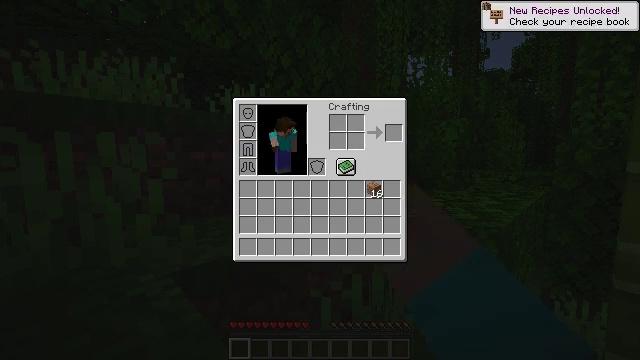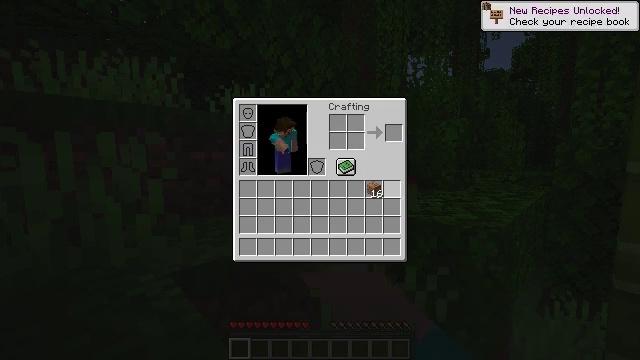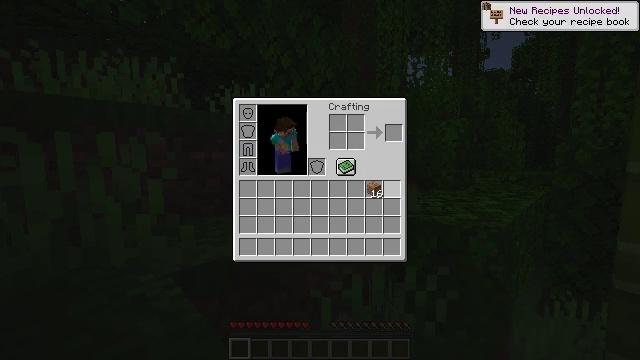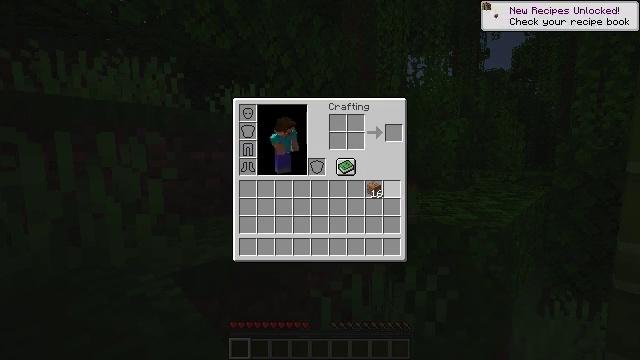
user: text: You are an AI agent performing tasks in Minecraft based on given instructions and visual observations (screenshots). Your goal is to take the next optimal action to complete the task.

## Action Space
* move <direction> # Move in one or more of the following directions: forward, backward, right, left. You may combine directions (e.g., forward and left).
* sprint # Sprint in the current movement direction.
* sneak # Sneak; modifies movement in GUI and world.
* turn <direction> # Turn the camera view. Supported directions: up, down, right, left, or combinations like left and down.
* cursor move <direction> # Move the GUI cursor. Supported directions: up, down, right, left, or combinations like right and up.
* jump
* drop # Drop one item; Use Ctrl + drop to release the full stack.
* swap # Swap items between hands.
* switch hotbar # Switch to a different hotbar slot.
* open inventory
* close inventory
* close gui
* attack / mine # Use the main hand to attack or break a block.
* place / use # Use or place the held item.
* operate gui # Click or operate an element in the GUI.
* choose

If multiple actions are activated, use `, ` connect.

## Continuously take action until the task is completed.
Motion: motion action
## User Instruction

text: Remove a jungle log from the inventory.
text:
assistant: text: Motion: cursor move left
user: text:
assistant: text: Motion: cursor move left
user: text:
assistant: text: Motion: no_op
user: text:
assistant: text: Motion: no_op